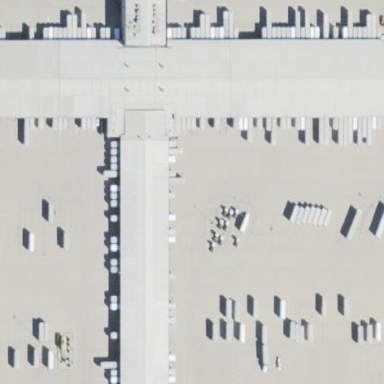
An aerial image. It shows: Warehouse serving as post depot.